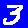
Digit: 3